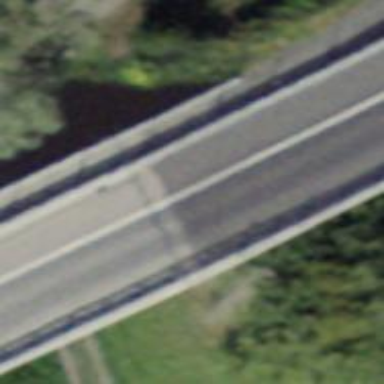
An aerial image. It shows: Motorway link.